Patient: sex F, age 69
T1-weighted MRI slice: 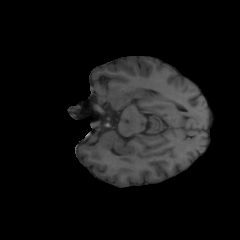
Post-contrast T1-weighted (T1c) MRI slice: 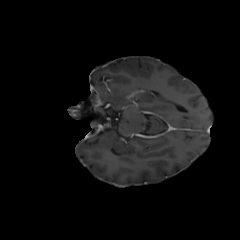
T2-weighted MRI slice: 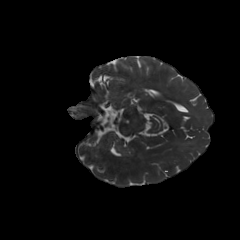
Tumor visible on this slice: no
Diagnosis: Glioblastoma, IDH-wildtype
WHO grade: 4